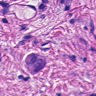
Metastatic tissue present: yes